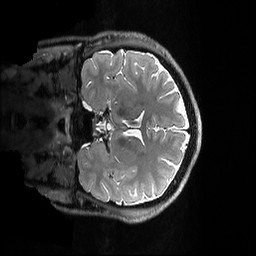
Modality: T2w
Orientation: coronal
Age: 26
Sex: male
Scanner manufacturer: ge
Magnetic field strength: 3 T
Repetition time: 3.244 s
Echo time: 0.06451 s